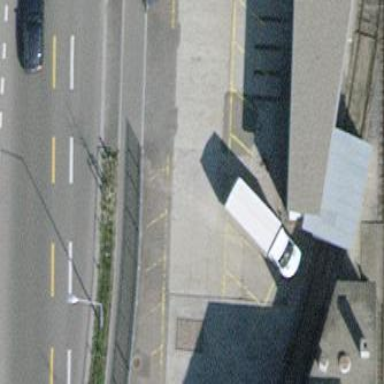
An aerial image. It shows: View of roof of building.